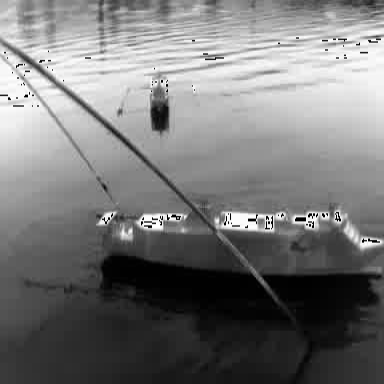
There are two objects shown in the infrared image, including a container_ship, and a liner.